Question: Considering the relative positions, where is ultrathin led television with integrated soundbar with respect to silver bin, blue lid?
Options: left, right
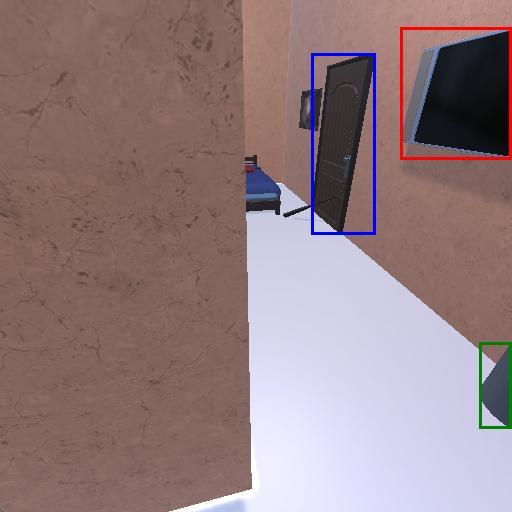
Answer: left